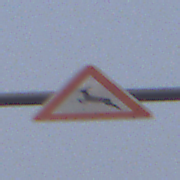
Verkehrszeichen: WildwechselRechts
Umgebung: Outdoor, Nature
Tageszeit: SunriseSunset
Wetter: Overcast
Licht: Natural
Jahreszeit: NotSpecified
Kontrast: LowContrast